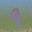
Label: 9